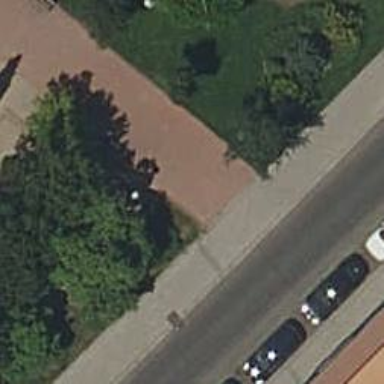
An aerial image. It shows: Sidewalk made of paving stones.